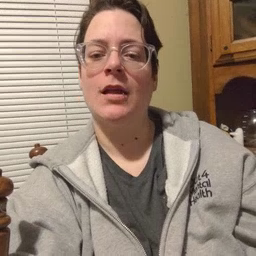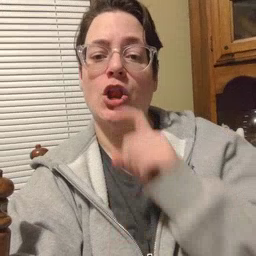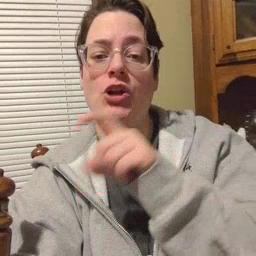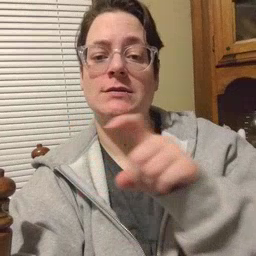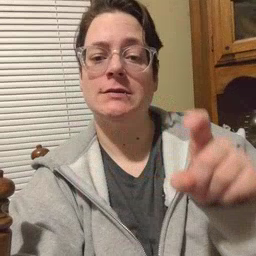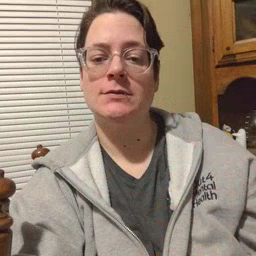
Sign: closet